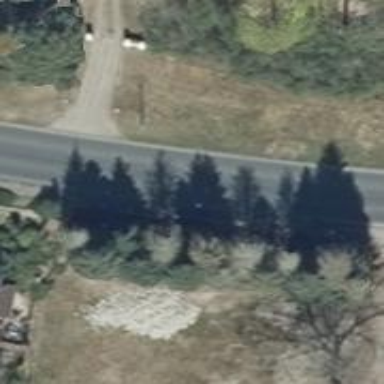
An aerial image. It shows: Row of deciduous broadleaved trees.